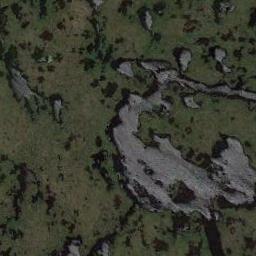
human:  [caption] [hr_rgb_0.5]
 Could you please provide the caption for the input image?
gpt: There are several small islands in the waters of this wetland .

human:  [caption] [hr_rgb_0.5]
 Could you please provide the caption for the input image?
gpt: Some waters of different sizes are surrounded by wetlands .

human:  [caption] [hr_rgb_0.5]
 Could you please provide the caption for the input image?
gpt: The wetland consists of bare land, Green plants, Dry plants and water .

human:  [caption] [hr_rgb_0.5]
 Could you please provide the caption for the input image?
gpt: There is a large land mixed with green and brown in the river in a wetland .

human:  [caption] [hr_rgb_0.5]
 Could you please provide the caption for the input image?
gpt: There are much bare land and many water areas on the wetland .